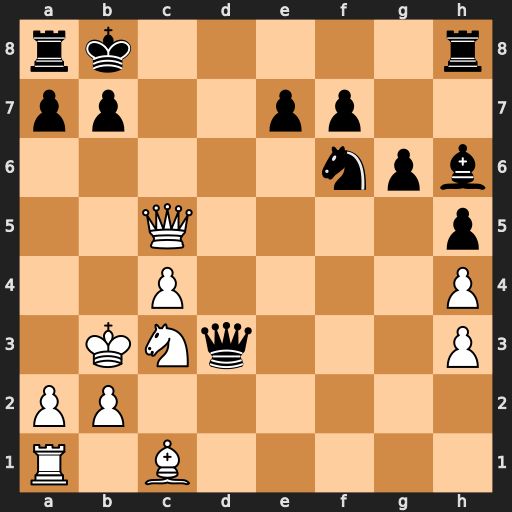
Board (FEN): rk5r/pp2pp2/5npb/2Q4p/2P4P/1KNq3P/PP6/R1B5
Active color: w
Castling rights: -
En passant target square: -
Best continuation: Bxh6 Qd6 Qxd6+ exd6 Bg7 Re8 Bxf6